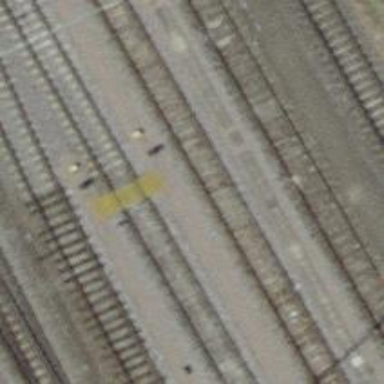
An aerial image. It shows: Railway crossing.